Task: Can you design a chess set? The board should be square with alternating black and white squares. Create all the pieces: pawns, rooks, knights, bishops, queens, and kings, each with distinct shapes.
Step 3055:
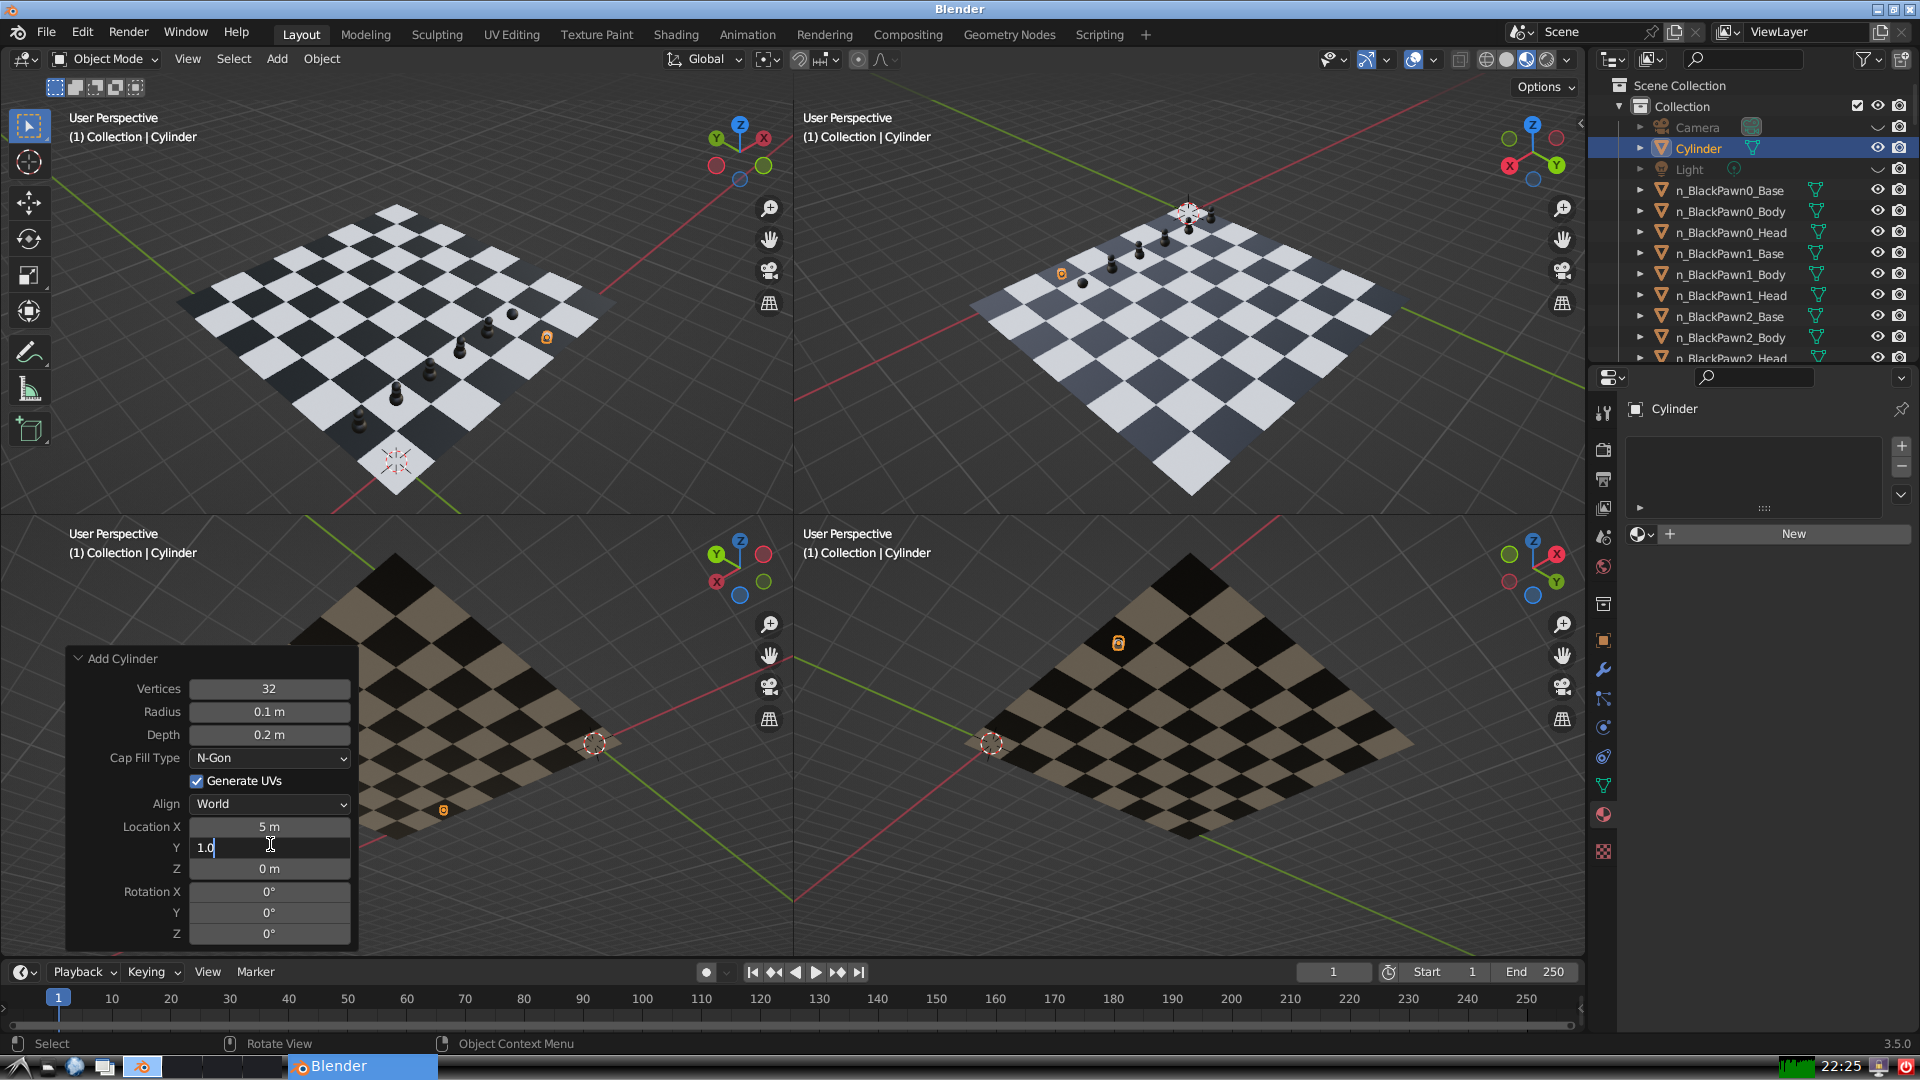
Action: {"key_press": ['Return']}